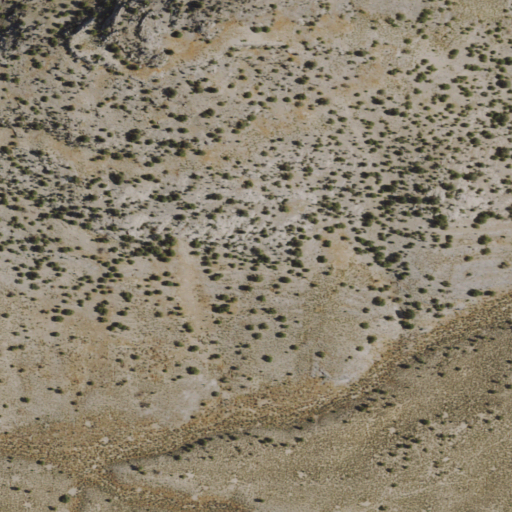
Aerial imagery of valley in Nevada named Percivalli Canyon containing only shrub